Field crop: maize
Growth stage: 2
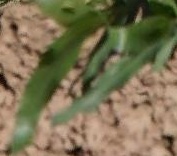
Species: maize